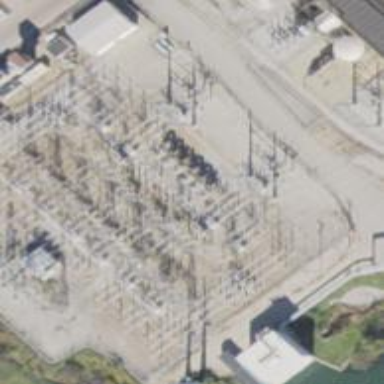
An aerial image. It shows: Switch for power supply.